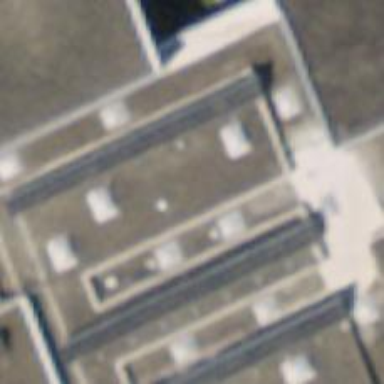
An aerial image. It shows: Library.